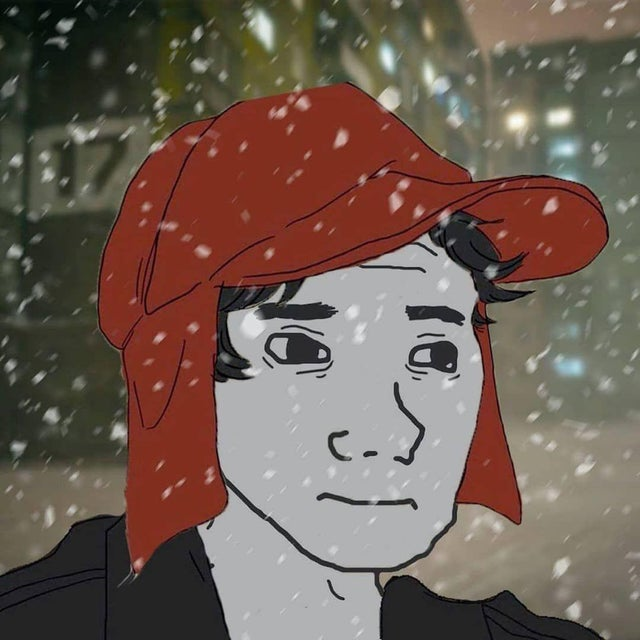
Label: 5_Wojak_with_Background